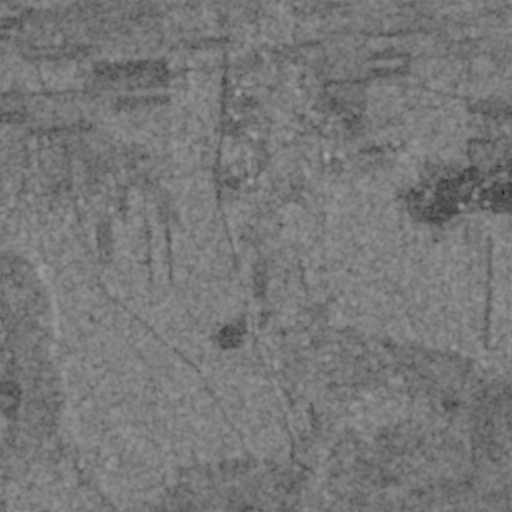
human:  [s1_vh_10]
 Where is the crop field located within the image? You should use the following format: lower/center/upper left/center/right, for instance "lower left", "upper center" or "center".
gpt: The crop field is located in the lower center of the image.
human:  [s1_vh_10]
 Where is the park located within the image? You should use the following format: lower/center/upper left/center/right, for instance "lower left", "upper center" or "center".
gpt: The park is located in the upper center of the image.
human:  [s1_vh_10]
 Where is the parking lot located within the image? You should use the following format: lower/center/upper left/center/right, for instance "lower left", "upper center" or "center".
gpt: The parking lot is located in the upper center of the image.
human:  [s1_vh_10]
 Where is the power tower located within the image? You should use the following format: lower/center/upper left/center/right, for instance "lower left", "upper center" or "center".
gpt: The power tower is located in the upper right of the image.
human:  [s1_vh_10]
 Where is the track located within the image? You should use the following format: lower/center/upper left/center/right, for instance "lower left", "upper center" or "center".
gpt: There is no track in the image.

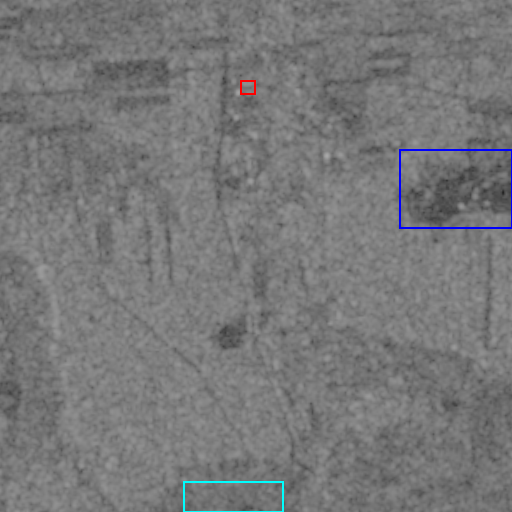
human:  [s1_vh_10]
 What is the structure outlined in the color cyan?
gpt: The structure outlined in cyan is a crop field.
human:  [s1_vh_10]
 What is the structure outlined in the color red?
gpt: The structure outlined in red is a parking lot.
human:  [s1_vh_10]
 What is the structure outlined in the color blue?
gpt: The structure outlined in blue is a quarry.
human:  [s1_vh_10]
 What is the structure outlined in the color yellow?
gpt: There is no yellow outline.